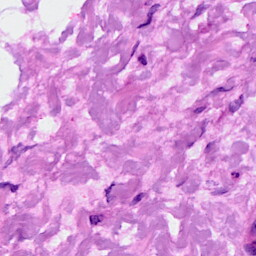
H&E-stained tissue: Breast